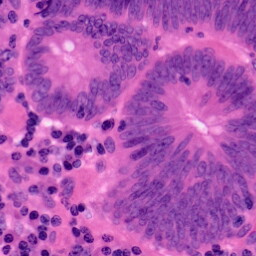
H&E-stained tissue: Colon